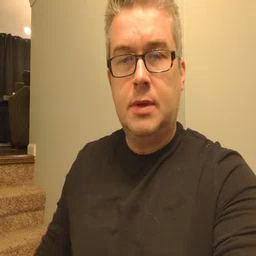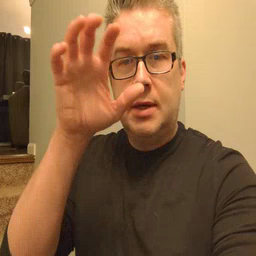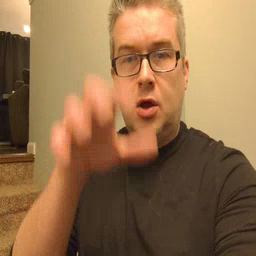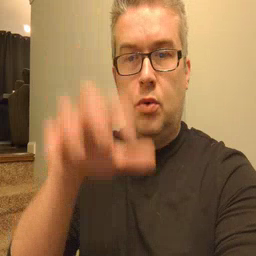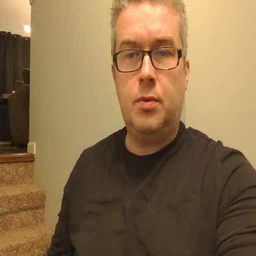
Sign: alligator